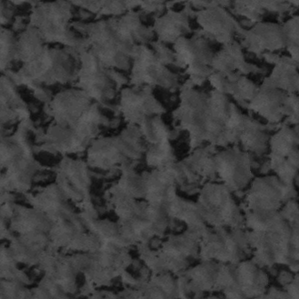
Label: frost